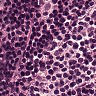
Metastatic tissue present: no